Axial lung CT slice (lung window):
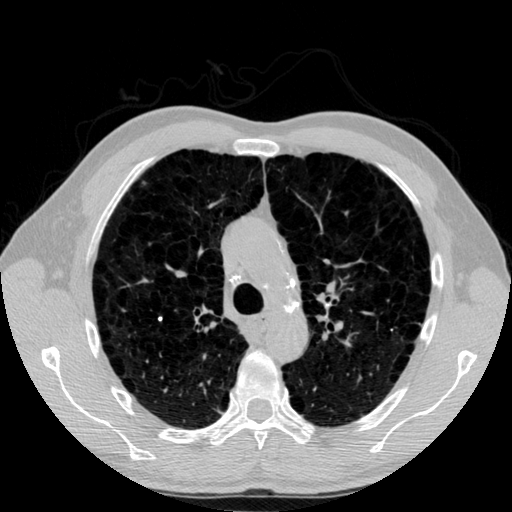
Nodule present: no